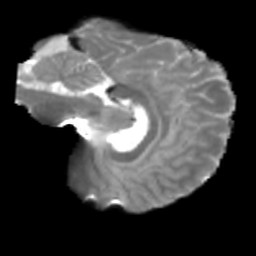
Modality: T2w
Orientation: sagittal
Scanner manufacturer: siemens
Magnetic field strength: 3 T
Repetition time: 4 s
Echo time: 0.0594 s